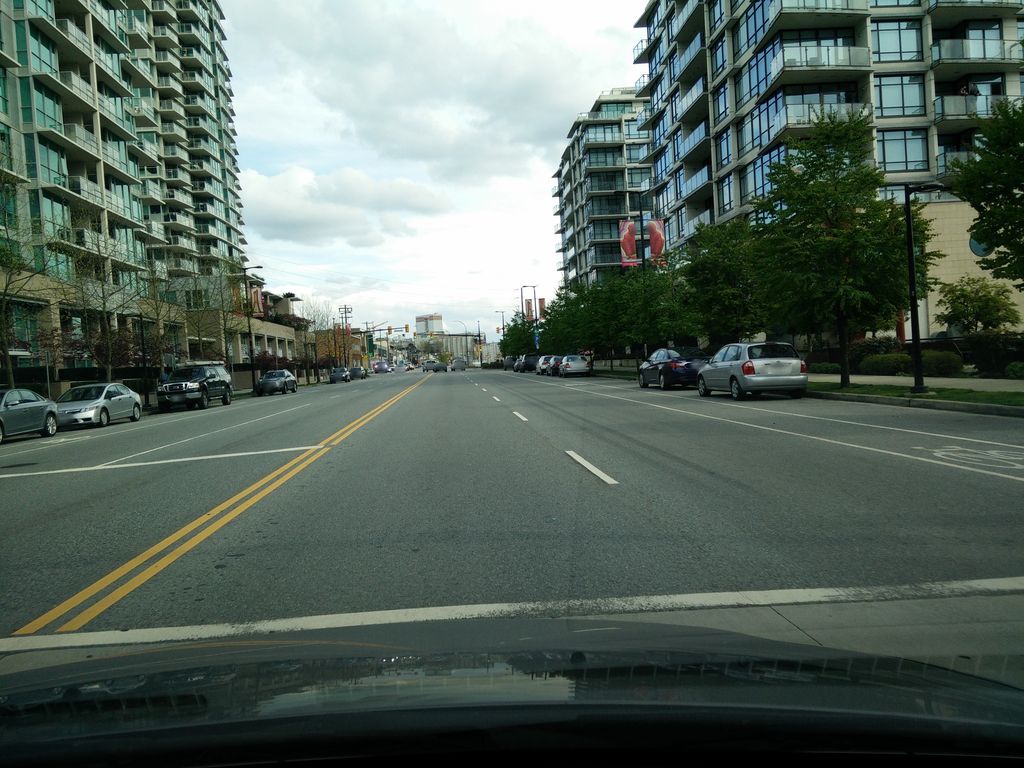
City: vancouver